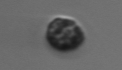
Label: Dinophyceae